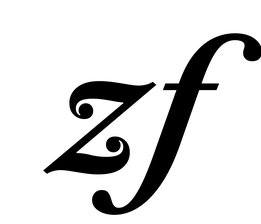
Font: LibreCaslonText-Italic_SemiBold_Italic